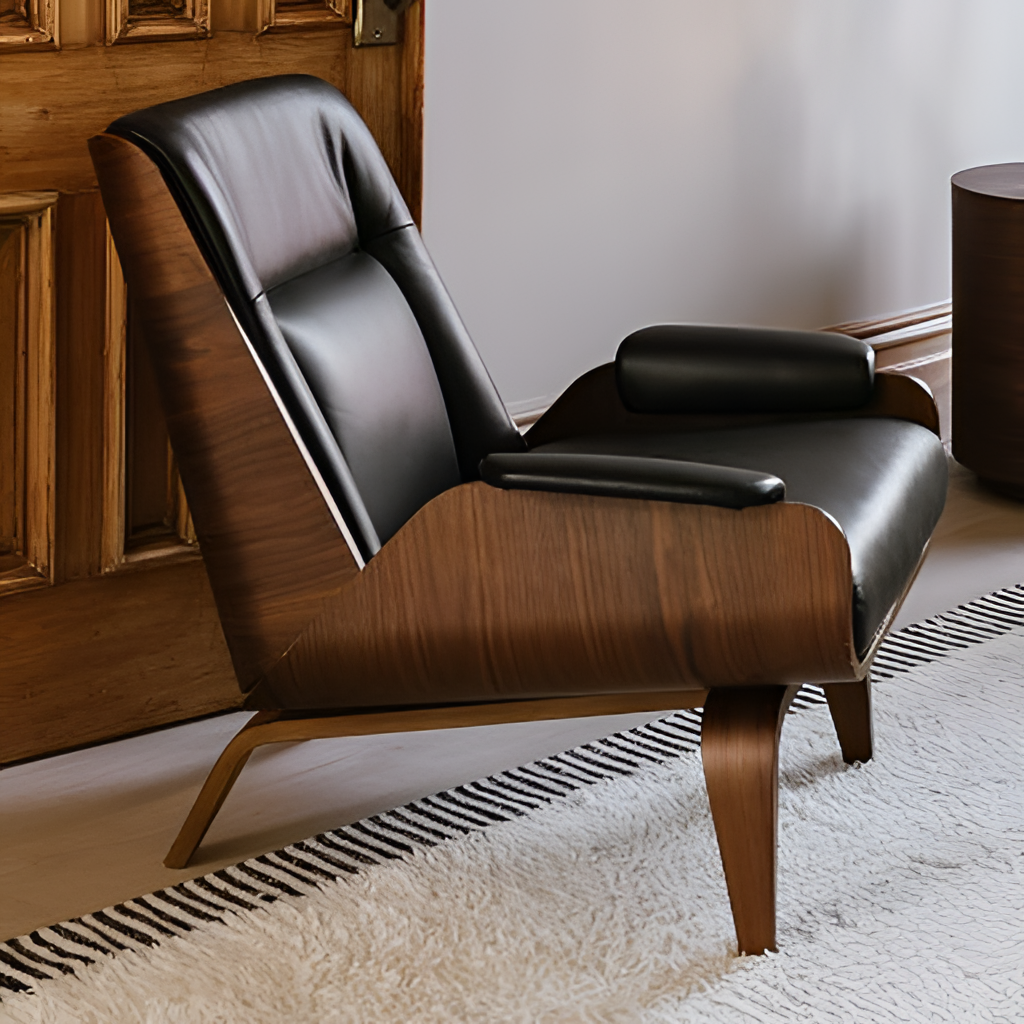
living room, leather lounge chair, wood flooring, with plank pattern, gray paint wallpaper, with solid pattern, modern